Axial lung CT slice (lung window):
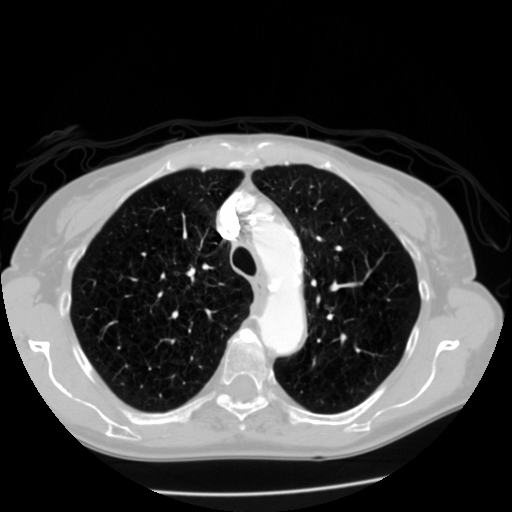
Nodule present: no